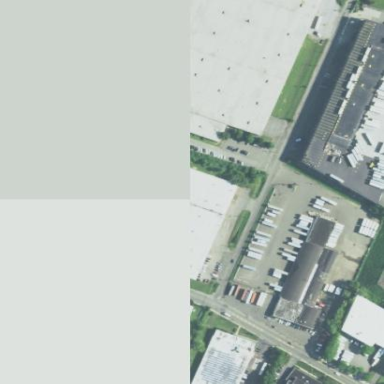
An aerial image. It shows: Industrial building.